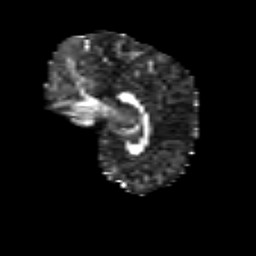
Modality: FA
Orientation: sagittal
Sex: male
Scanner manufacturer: siemens
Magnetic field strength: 3 T
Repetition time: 5 s
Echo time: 0.071 s